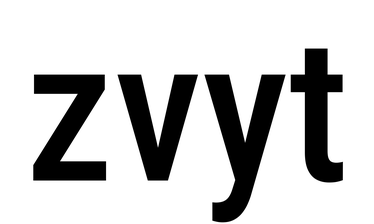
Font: Roboto_Condensed_Medium